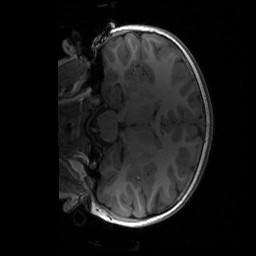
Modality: T1w
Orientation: coronal
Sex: female
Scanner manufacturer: siemens
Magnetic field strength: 3 T
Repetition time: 1.9 s
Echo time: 0.00243 s